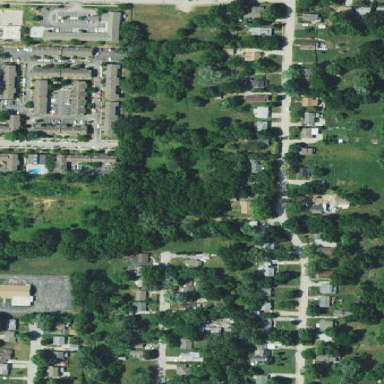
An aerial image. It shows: Single-family residential area.